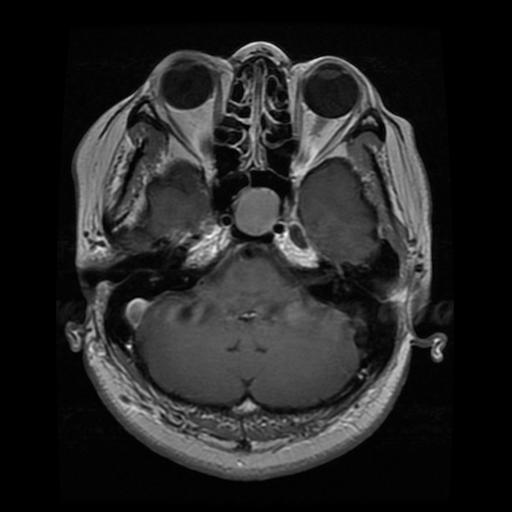
Label: pituitary